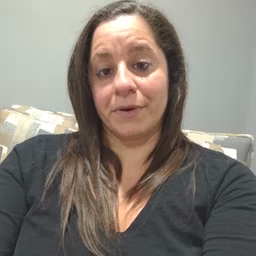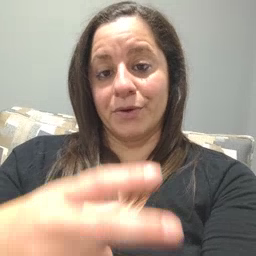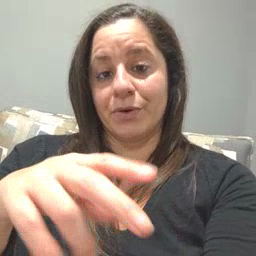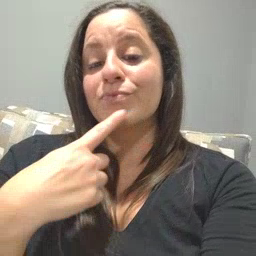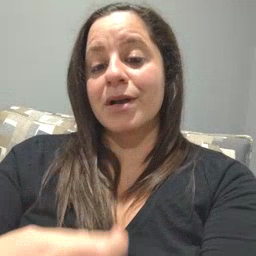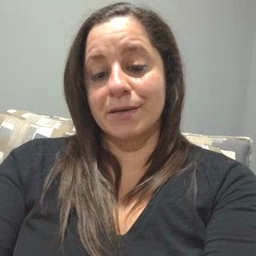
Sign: red